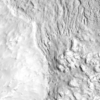
Label: not_dusty